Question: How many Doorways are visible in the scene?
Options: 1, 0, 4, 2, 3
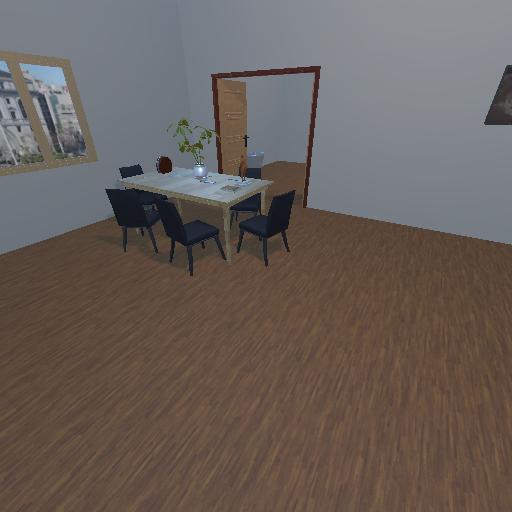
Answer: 1